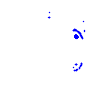
Particle: electron